Question: I created an add-in for MS Outlook which simply shows some email headers info. The command for showing header info is accessible from a selected email item's context menu. Everything is good until I setup a delivery rule for sending emails. Every email is staying in outbox folder for a 2 minutes and getting sent after that. But when I'm selecting a email item it getting regular font (untouched is bold and italic) and losing it sent datetime field value and showing as "none". After that the email is staying in outbox folder without sending.

I found a code part which causing a such behavior
'''
string header = (string)mailItem
.PropertyAccessor
.GetProperty("http://schemas.microsoft.com/mapi/proptag/0x007D001E");
'''
So I'm seeing that a simple 'GetProperty' operation breaks the outbox email item state. I was unable to find any info related to the above mentioned behavior and didn't know how to fix this. So my question is how to fix this issue and why such a behavior is happening ?
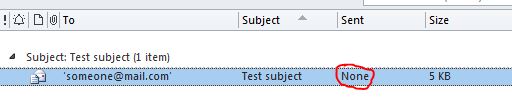
Answer: Touching a message marked for submission with OOM or the Outlook Object Model aborts the submission process.
Can you exclude messages in the Outbox folder?